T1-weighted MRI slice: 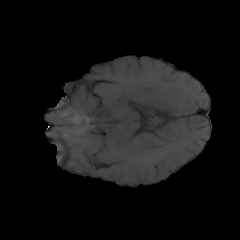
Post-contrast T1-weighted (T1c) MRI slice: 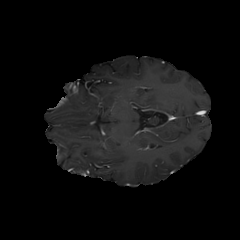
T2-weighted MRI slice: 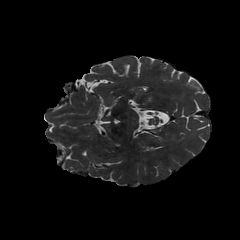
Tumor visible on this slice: no